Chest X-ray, AP view. Patient: 50 years old, sex F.
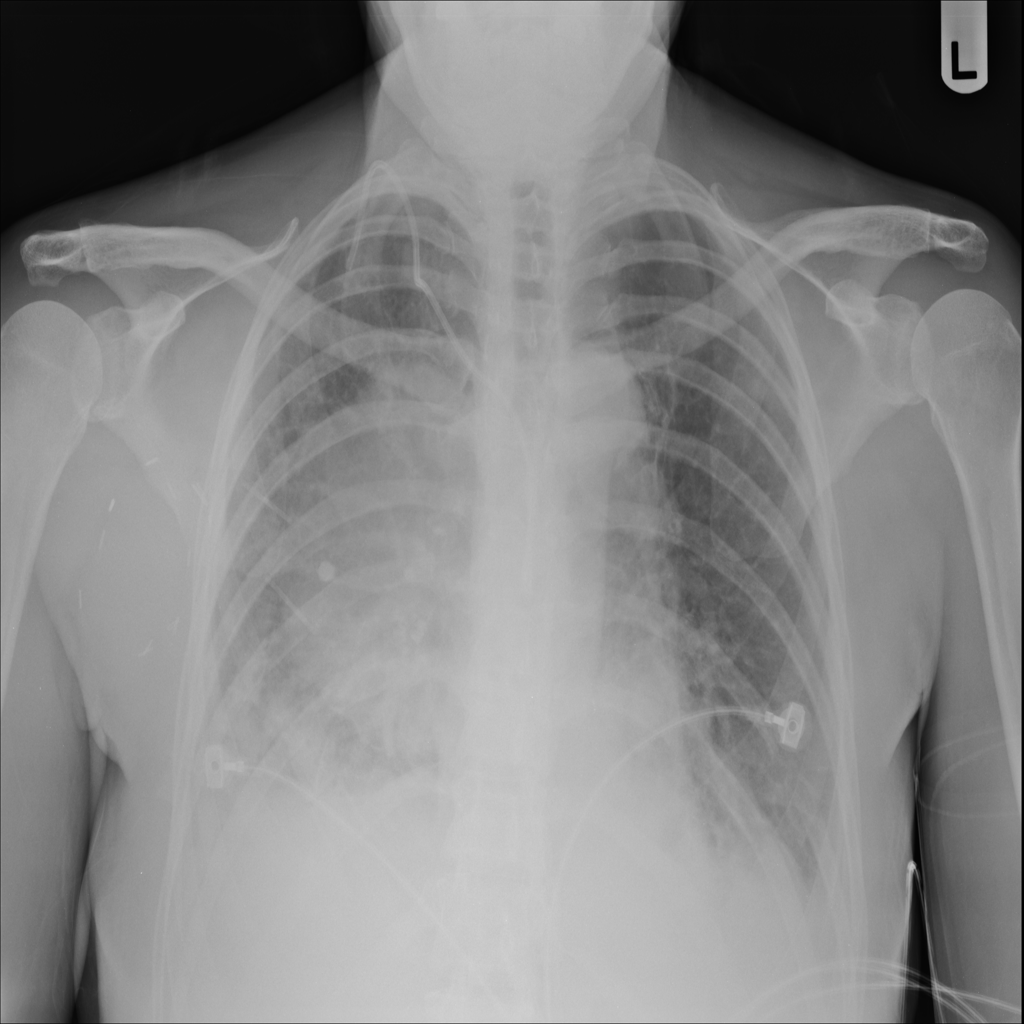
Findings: Edema, Effusion